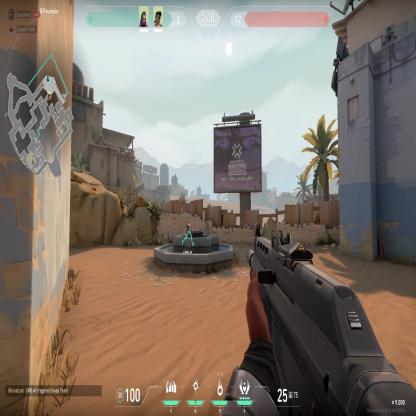
Label: teammate